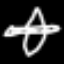
Label: airplane